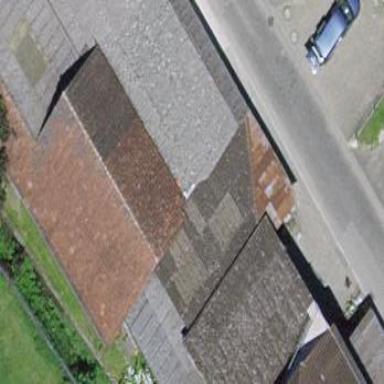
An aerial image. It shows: Barn.